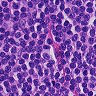
Metastatic tissue present: no